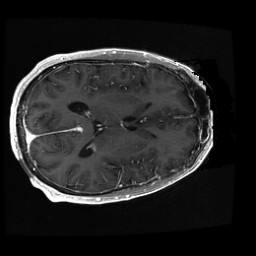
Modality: T1w
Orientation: axial
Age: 53
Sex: male
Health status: ill